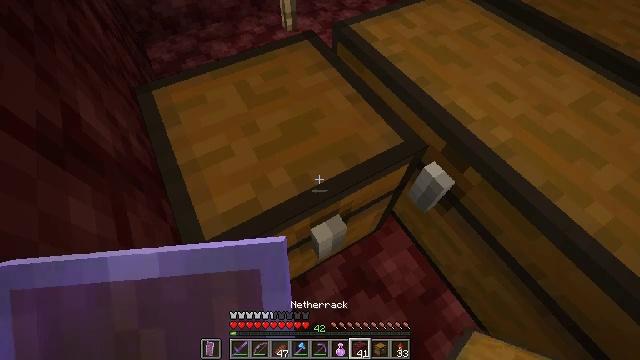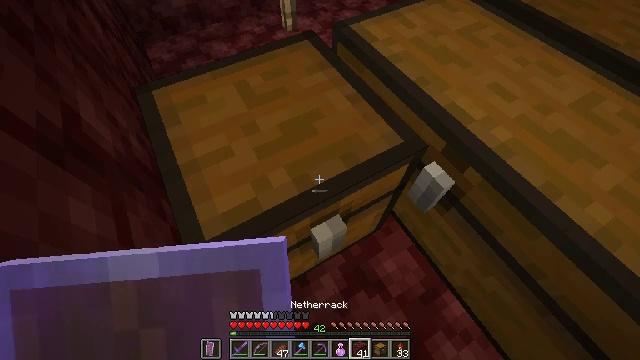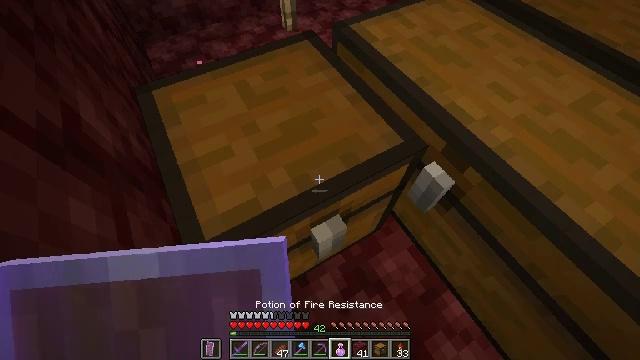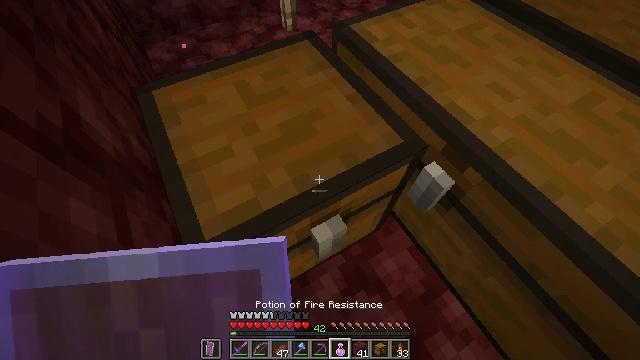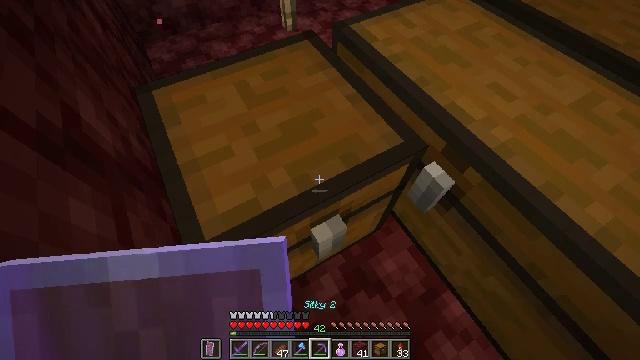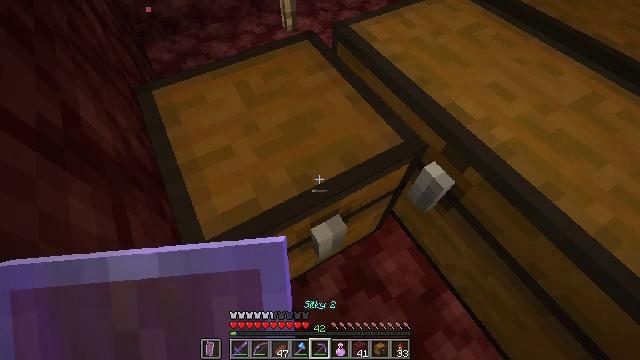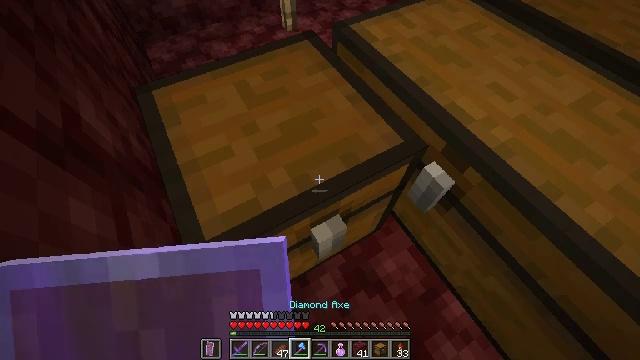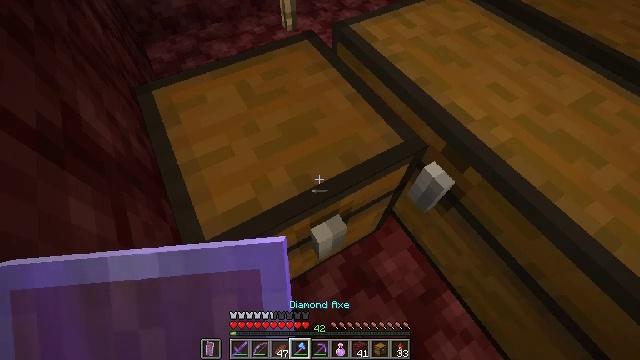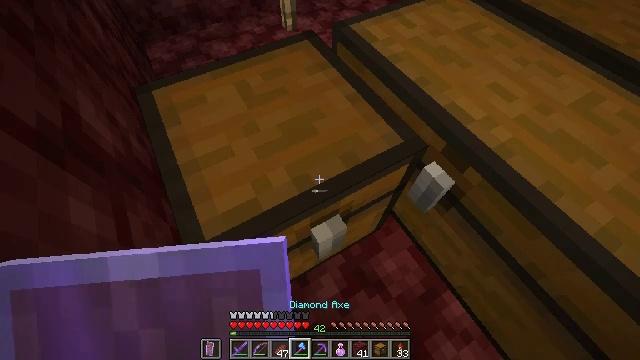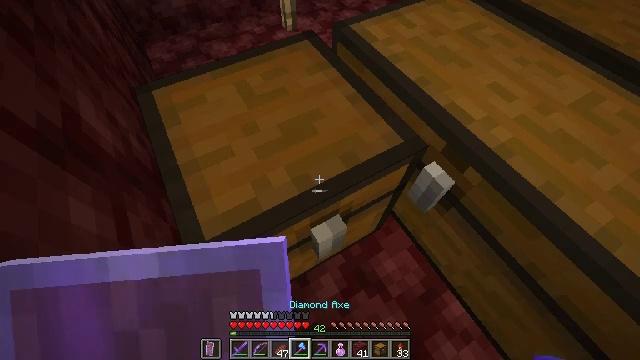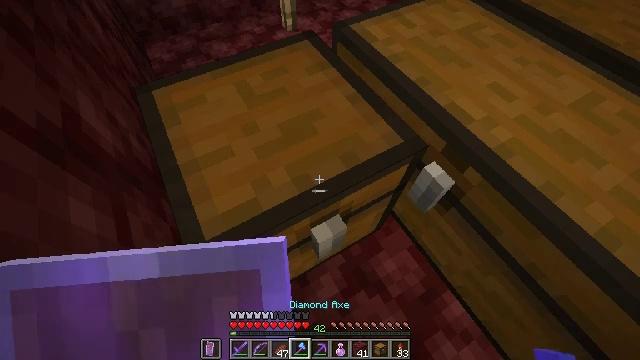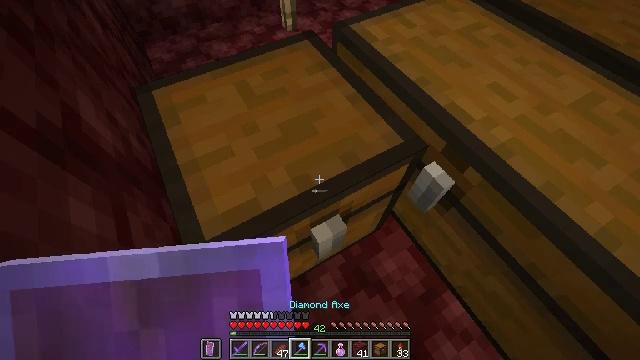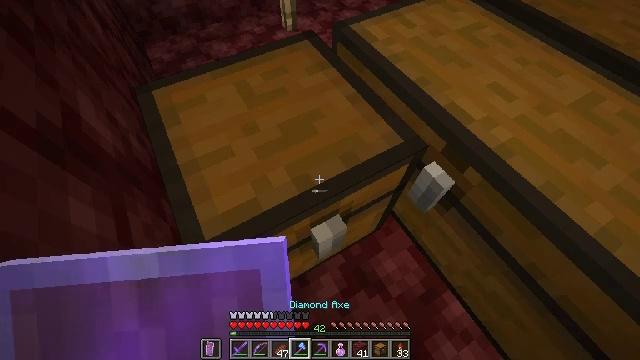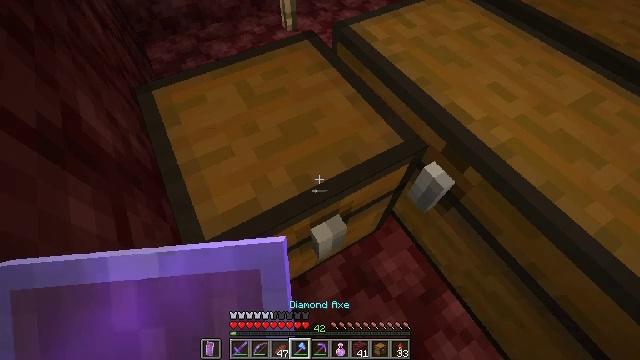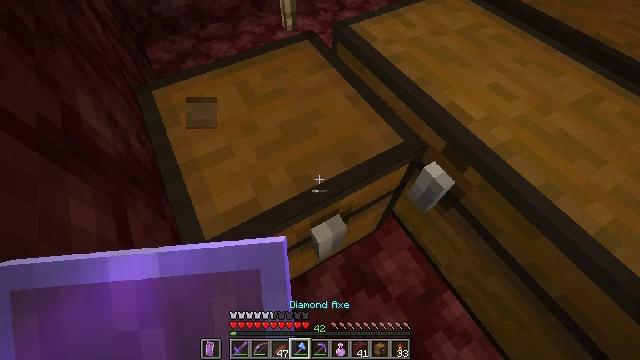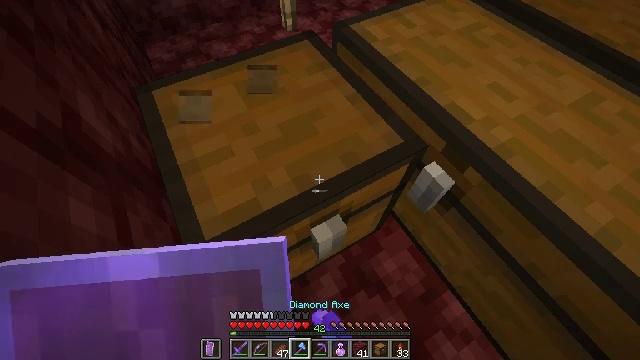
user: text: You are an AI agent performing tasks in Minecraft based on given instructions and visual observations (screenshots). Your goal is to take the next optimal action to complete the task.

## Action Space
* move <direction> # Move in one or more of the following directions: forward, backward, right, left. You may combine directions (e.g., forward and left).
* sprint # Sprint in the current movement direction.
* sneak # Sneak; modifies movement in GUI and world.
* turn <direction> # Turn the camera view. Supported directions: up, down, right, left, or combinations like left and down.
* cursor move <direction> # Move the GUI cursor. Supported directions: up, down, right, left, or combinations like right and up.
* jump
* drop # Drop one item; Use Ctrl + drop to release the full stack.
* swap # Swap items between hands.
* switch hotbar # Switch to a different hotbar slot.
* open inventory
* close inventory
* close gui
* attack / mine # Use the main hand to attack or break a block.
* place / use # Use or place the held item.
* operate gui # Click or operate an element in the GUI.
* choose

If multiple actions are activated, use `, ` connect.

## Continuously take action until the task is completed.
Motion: motion action
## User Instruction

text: Mine a chest to move it.
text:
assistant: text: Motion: no_op
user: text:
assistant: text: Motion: no_op
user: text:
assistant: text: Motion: no_op
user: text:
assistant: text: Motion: no_op
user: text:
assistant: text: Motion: no_op
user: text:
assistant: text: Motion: no_op
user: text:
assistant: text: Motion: no_op
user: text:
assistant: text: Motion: no_op
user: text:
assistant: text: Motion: no_op
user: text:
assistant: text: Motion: no_op
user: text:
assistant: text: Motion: no_op
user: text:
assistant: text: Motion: no_op
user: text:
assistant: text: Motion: no_op
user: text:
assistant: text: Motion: attack / mine
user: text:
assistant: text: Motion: attack / mine
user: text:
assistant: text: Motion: attack / mine
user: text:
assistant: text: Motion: attack / mine
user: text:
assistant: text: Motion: attack / mine
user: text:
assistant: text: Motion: attack / mine
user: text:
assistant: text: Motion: attack / mine
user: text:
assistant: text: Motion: attack / mine
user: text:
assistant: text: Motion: attack / mine
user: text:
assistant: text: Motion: attack / mine
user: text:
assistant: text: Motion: attack / mine
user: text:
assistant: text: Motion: attack / mine
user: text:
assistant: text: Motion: attack / mine